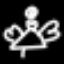
Label: angel